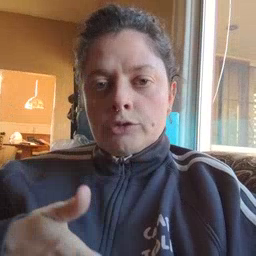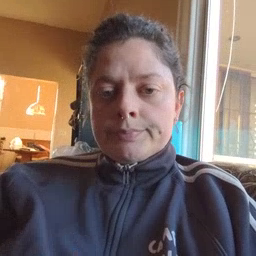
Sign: brother